Interaction volume radius: 5 \u00c5
Interaction volume height: 45 \u00c5
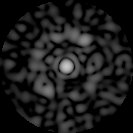
Disorder parameter: 0.8041